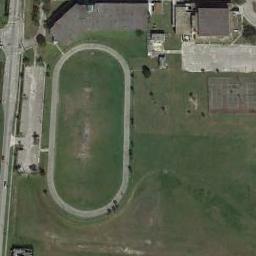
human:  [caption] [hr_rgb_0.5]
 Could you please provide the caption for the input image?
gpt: The ground track field is surrounded by grass .

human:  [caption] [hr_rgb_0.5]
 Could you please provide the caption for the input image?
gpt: The ground track field is next to some other sports areas .

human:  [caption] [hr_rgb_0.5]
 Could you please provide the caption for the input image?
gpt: The green space inside the track is worn .

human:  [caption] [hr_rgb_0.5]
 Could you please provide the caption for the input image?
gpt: Track and field are built on the lawn next to the building .

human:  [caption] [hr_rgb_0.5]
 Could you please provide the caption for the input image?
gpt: There are green lawns around the ground track filed with a white track .